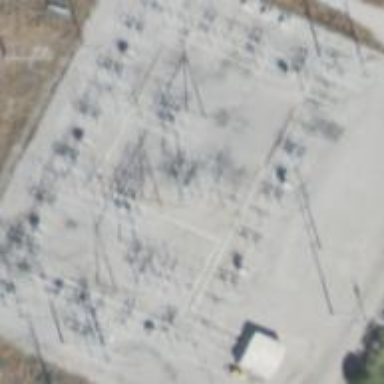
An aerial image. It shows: Substation for switching with surrounding fence.